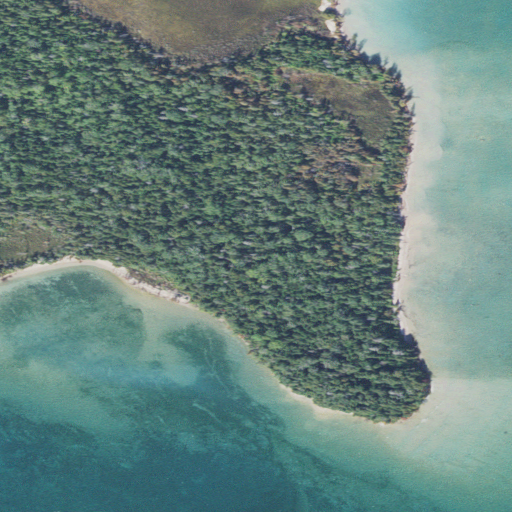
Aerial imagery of cape in Michigan named Rabbit Back Point containing open water, evergreen forest, herbaceous wetlands, barren land, woody wetlands, and mixed forest